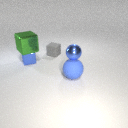
large blue rubber sphere below small blue metal sphere